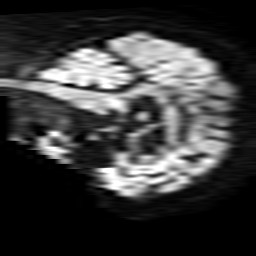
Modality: TRACE
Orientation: sagittal
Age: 81
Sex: female
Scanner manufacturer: philips
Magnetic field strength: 1.5 T
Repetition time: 3.648 s
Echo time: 0.09255 s